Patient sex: M
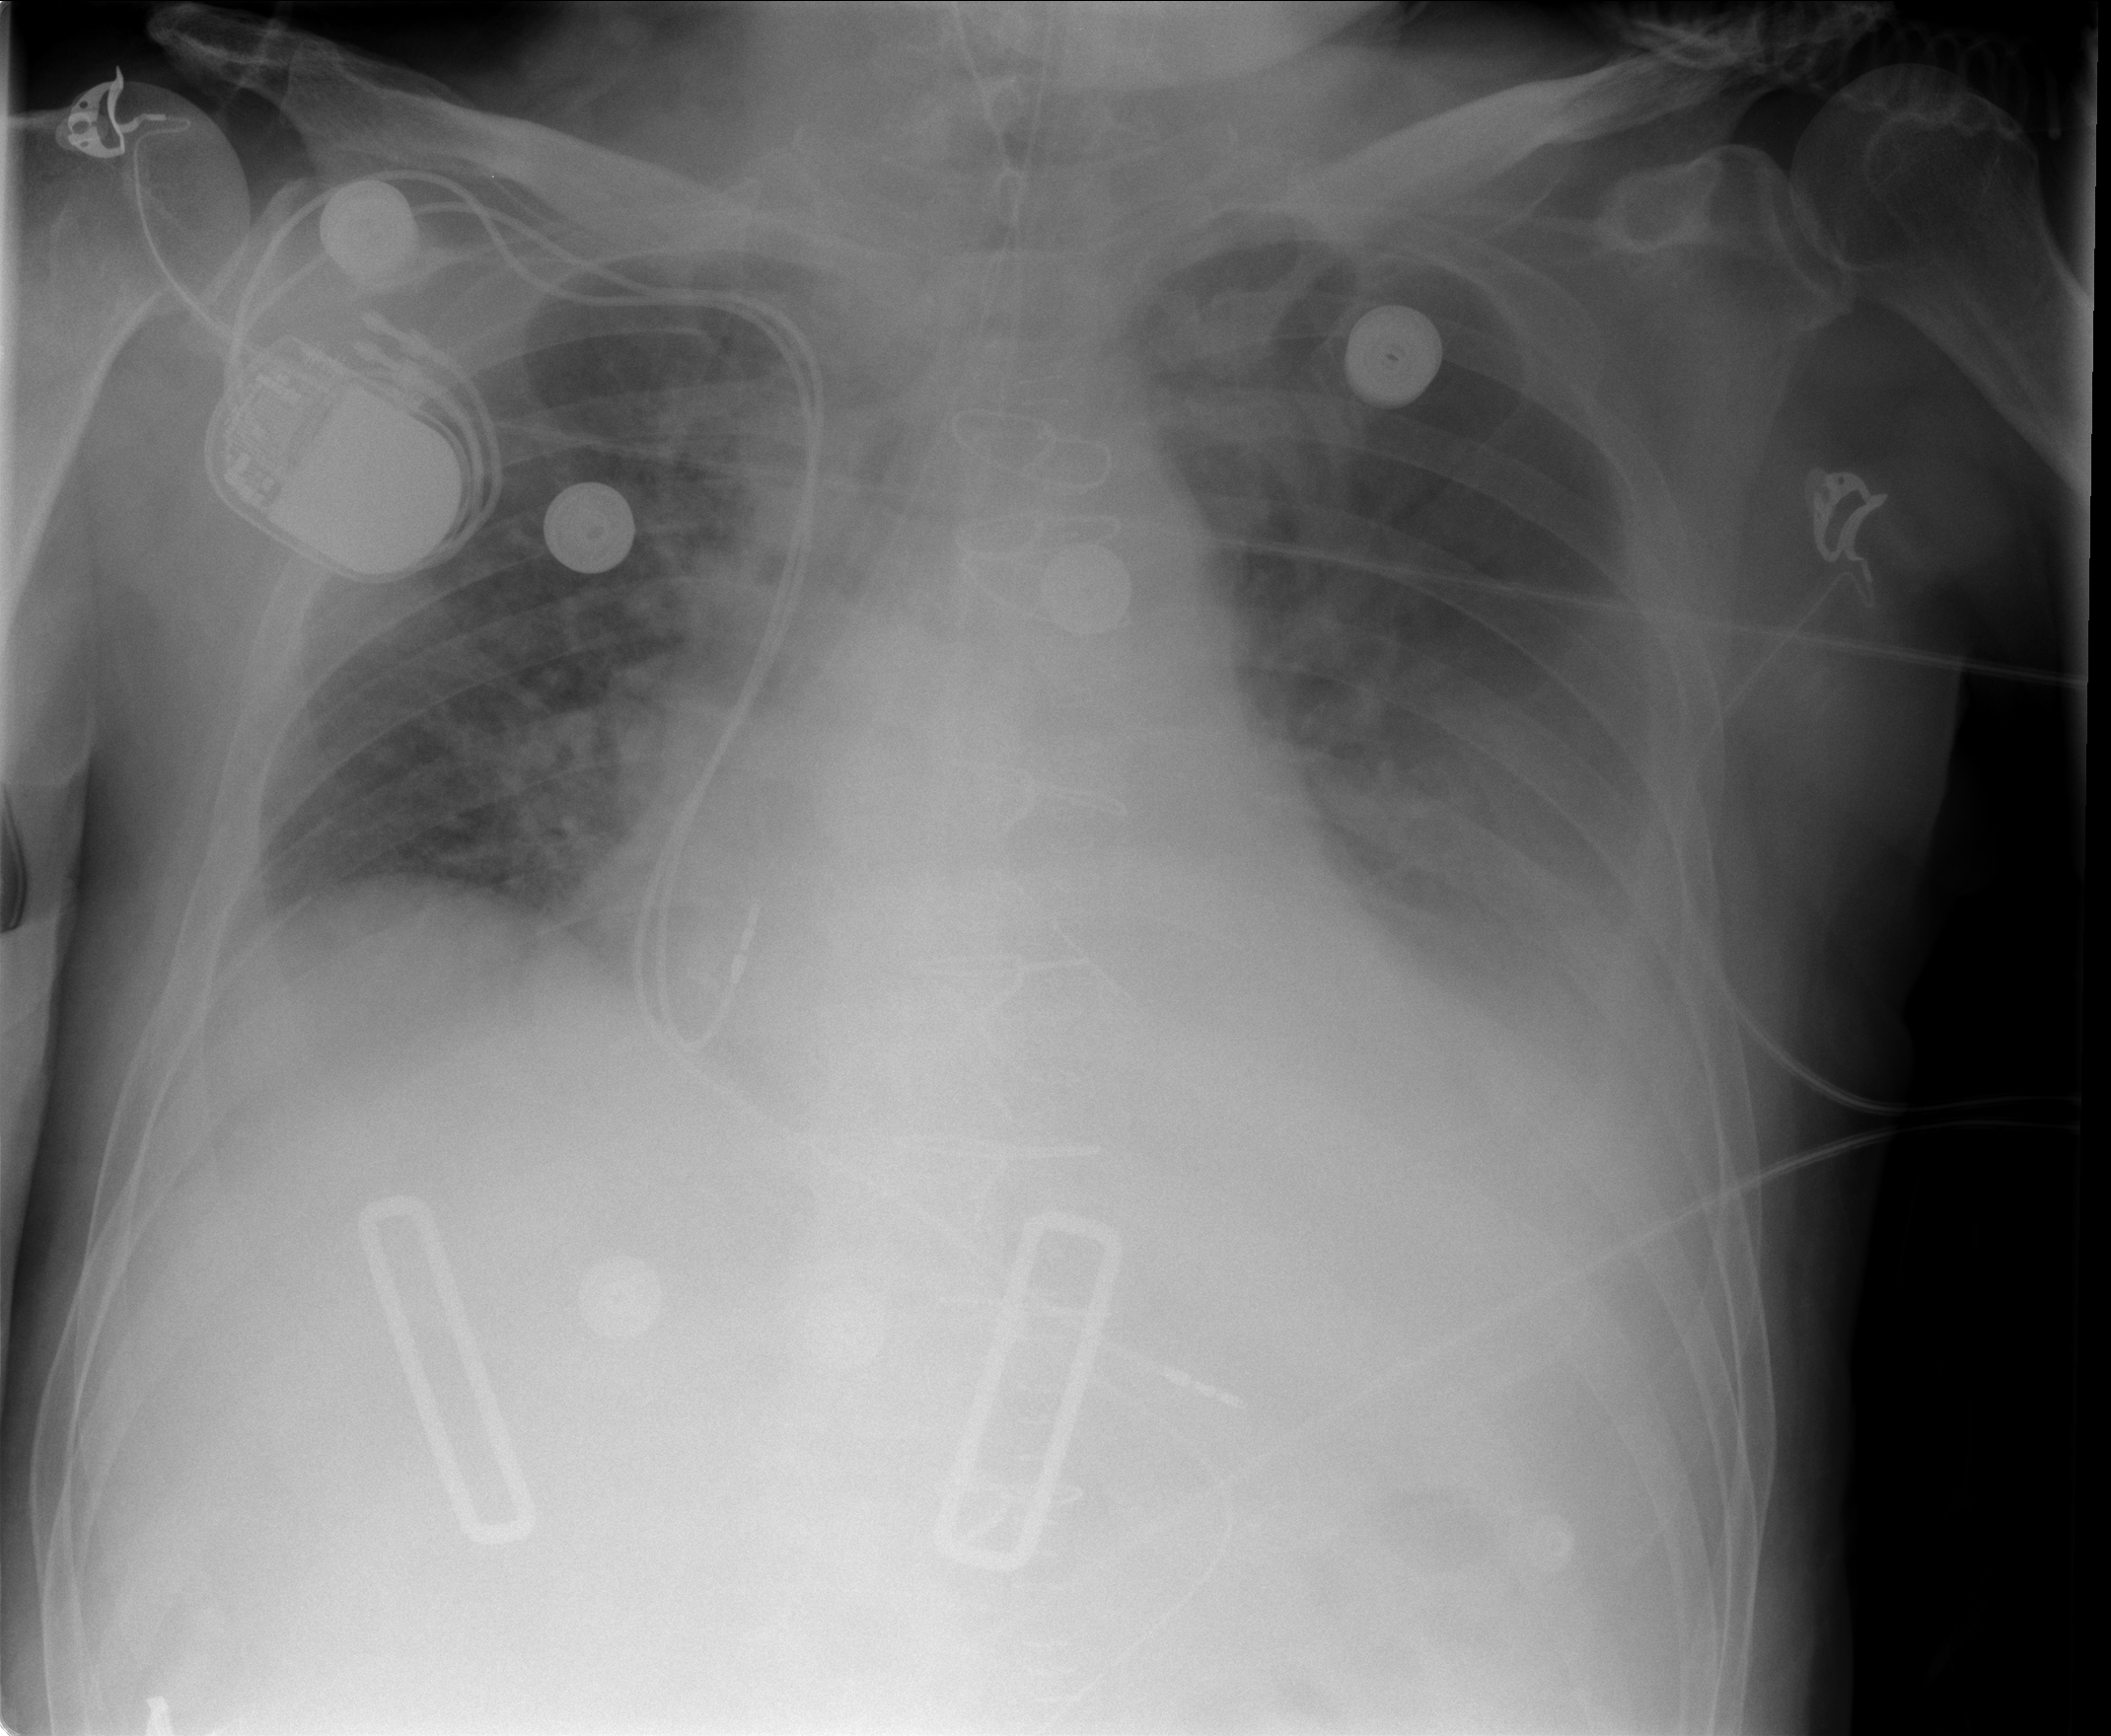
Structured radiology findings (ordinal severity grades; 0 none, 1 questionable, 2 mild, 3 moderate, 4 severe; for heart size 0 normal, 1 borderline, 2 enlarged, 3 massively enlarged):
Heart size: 2
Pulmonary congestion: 2
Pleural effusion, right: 0
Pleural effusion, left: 3
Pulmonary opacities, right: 2
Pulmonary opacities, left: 2
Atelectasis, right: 1
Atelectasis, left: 2